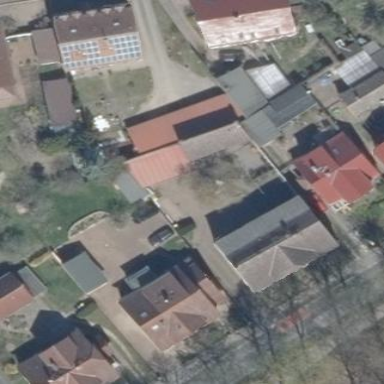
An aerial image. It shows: Group of garages.